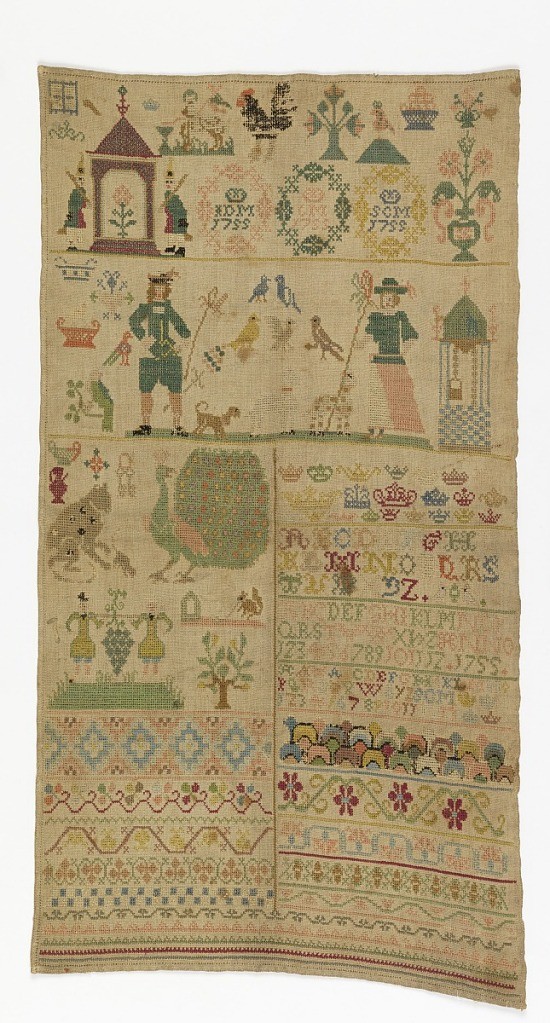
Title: Sampler
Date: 1755
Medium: silk and cotton embroidery on linen foundation Technique: embroidered in silk, cross, back and long-armed cross stitches on plain weave foundation; small area of chain stitch in white cotton which may be a later addition
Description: Vertical rectangle with various embroidered motifs. Crowned initials and date 1755 three times at top. Alphabets at right center; pattern bands at bottom.